Question: How do I create space around the points I've plotted with matplotlib?
For example, in this plot, the bottom left point is cutoff by the axis, but I would like a little more space between the point and the axis.

'''
import matplotlib.pyplot as plt
x = [2**i for i in xrange(4,14)]
y = [i**2 for i in x]
plt.loglog(x,y,'ro',basex=2,basey=2)
plt.xlim([0, 2**14]) # <--- this line does nothing
plt.show()
'''
In interactive mode, the 'xlim' line returns '(16.0, 16384)', the old values instead of the new values I'm trying to set.
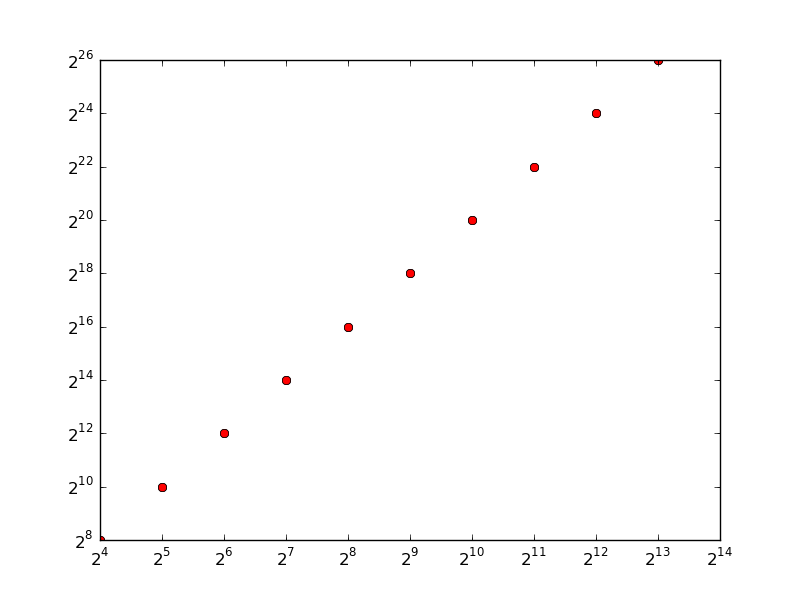
Answer: Zero can not be plotted on a loglog graph (log(0) = -inf). It is silently failing because it can not use 0 as a limit.
Try 'plt.xlim([1,2**14])' instead.